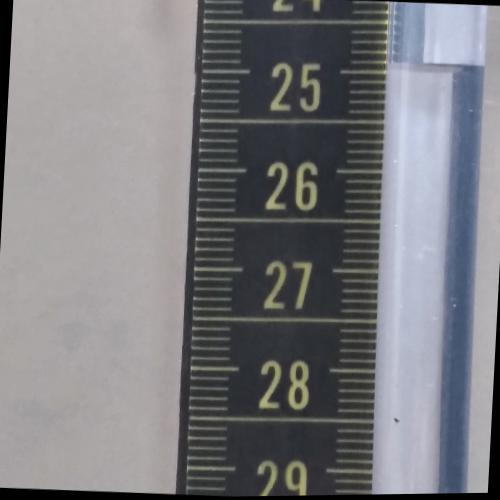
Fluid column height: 24.9 cm